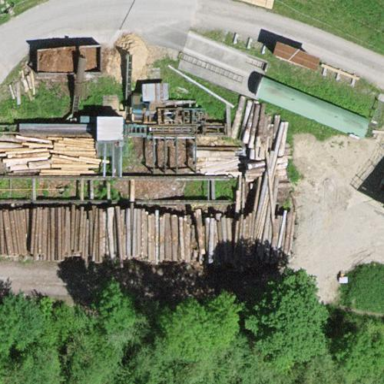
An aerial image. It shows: Sawmill building.